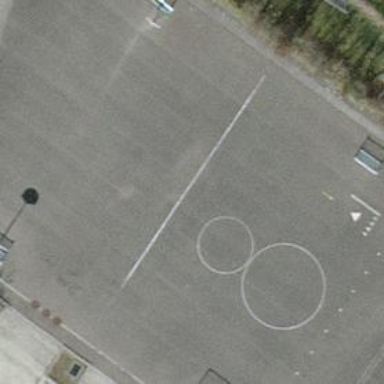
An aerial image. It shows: Multi-sport pitch with asphalt surface.